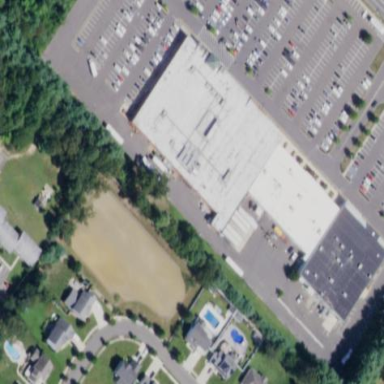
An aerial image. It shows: Building that houses supermarket.